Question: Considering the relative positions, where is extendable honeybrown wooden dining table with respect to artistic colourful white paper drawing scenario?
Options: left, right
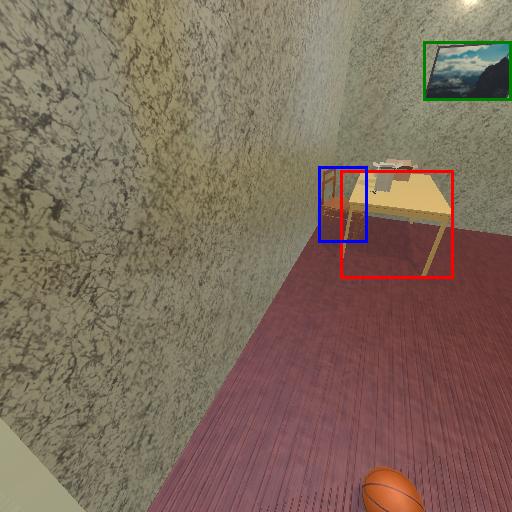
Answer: left